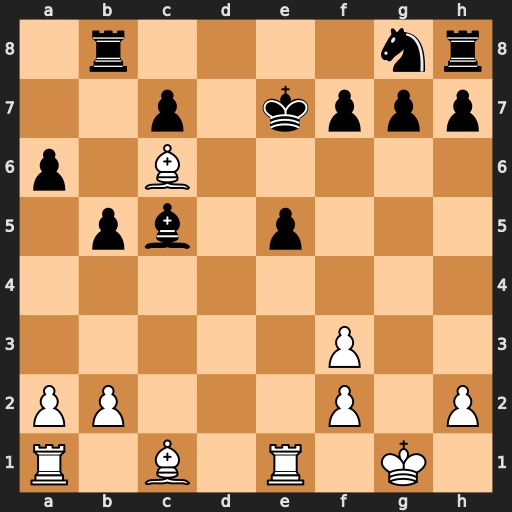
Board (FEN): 1r4nr/2p1kppp/p1B5/1pb1p3/8/5P2/PP3P1P/R1B1R1K1
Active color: w
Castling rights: -
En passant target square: -
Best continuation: Rxe5+ Kd6 Bf4 Kxc6 Rc1